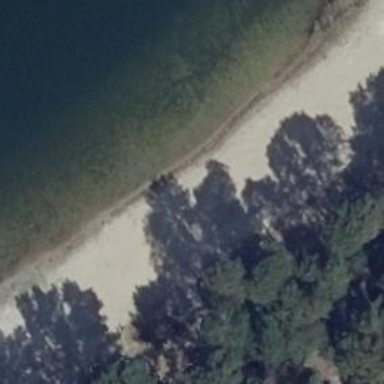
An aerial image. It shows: Scenic beach with natural beauty.